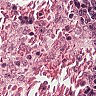
Metastatic tissue present: no